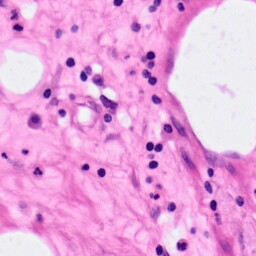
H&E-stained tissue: Pancreatic